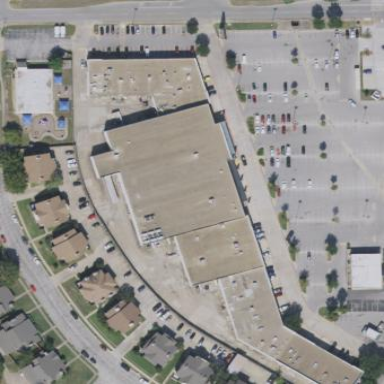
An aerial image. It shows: Retail area.